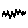
Label: zigzag